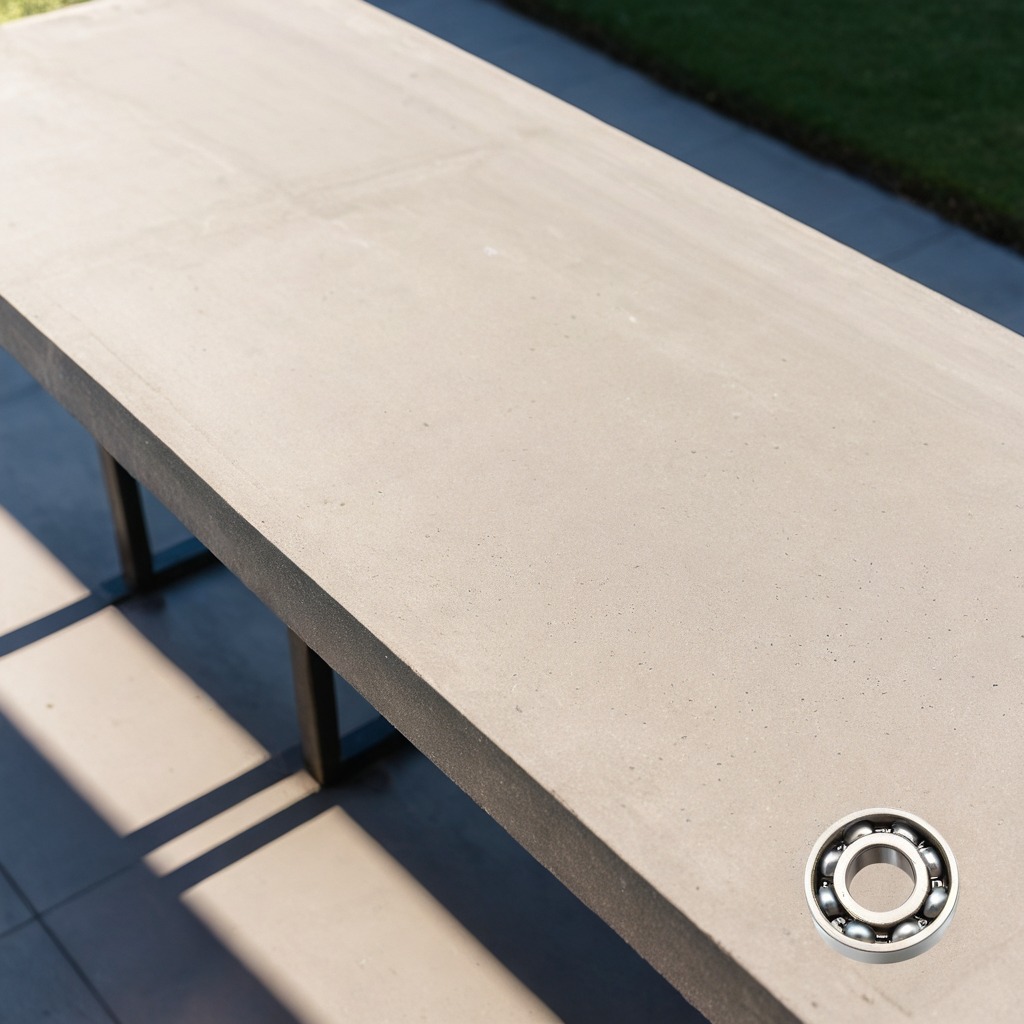
A metal ball bearing lies on a concrete workbench in an outdoor bricklaying area.